Field crop: maize
Growth stage: 2
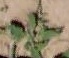
Species: atriplex